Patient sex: M
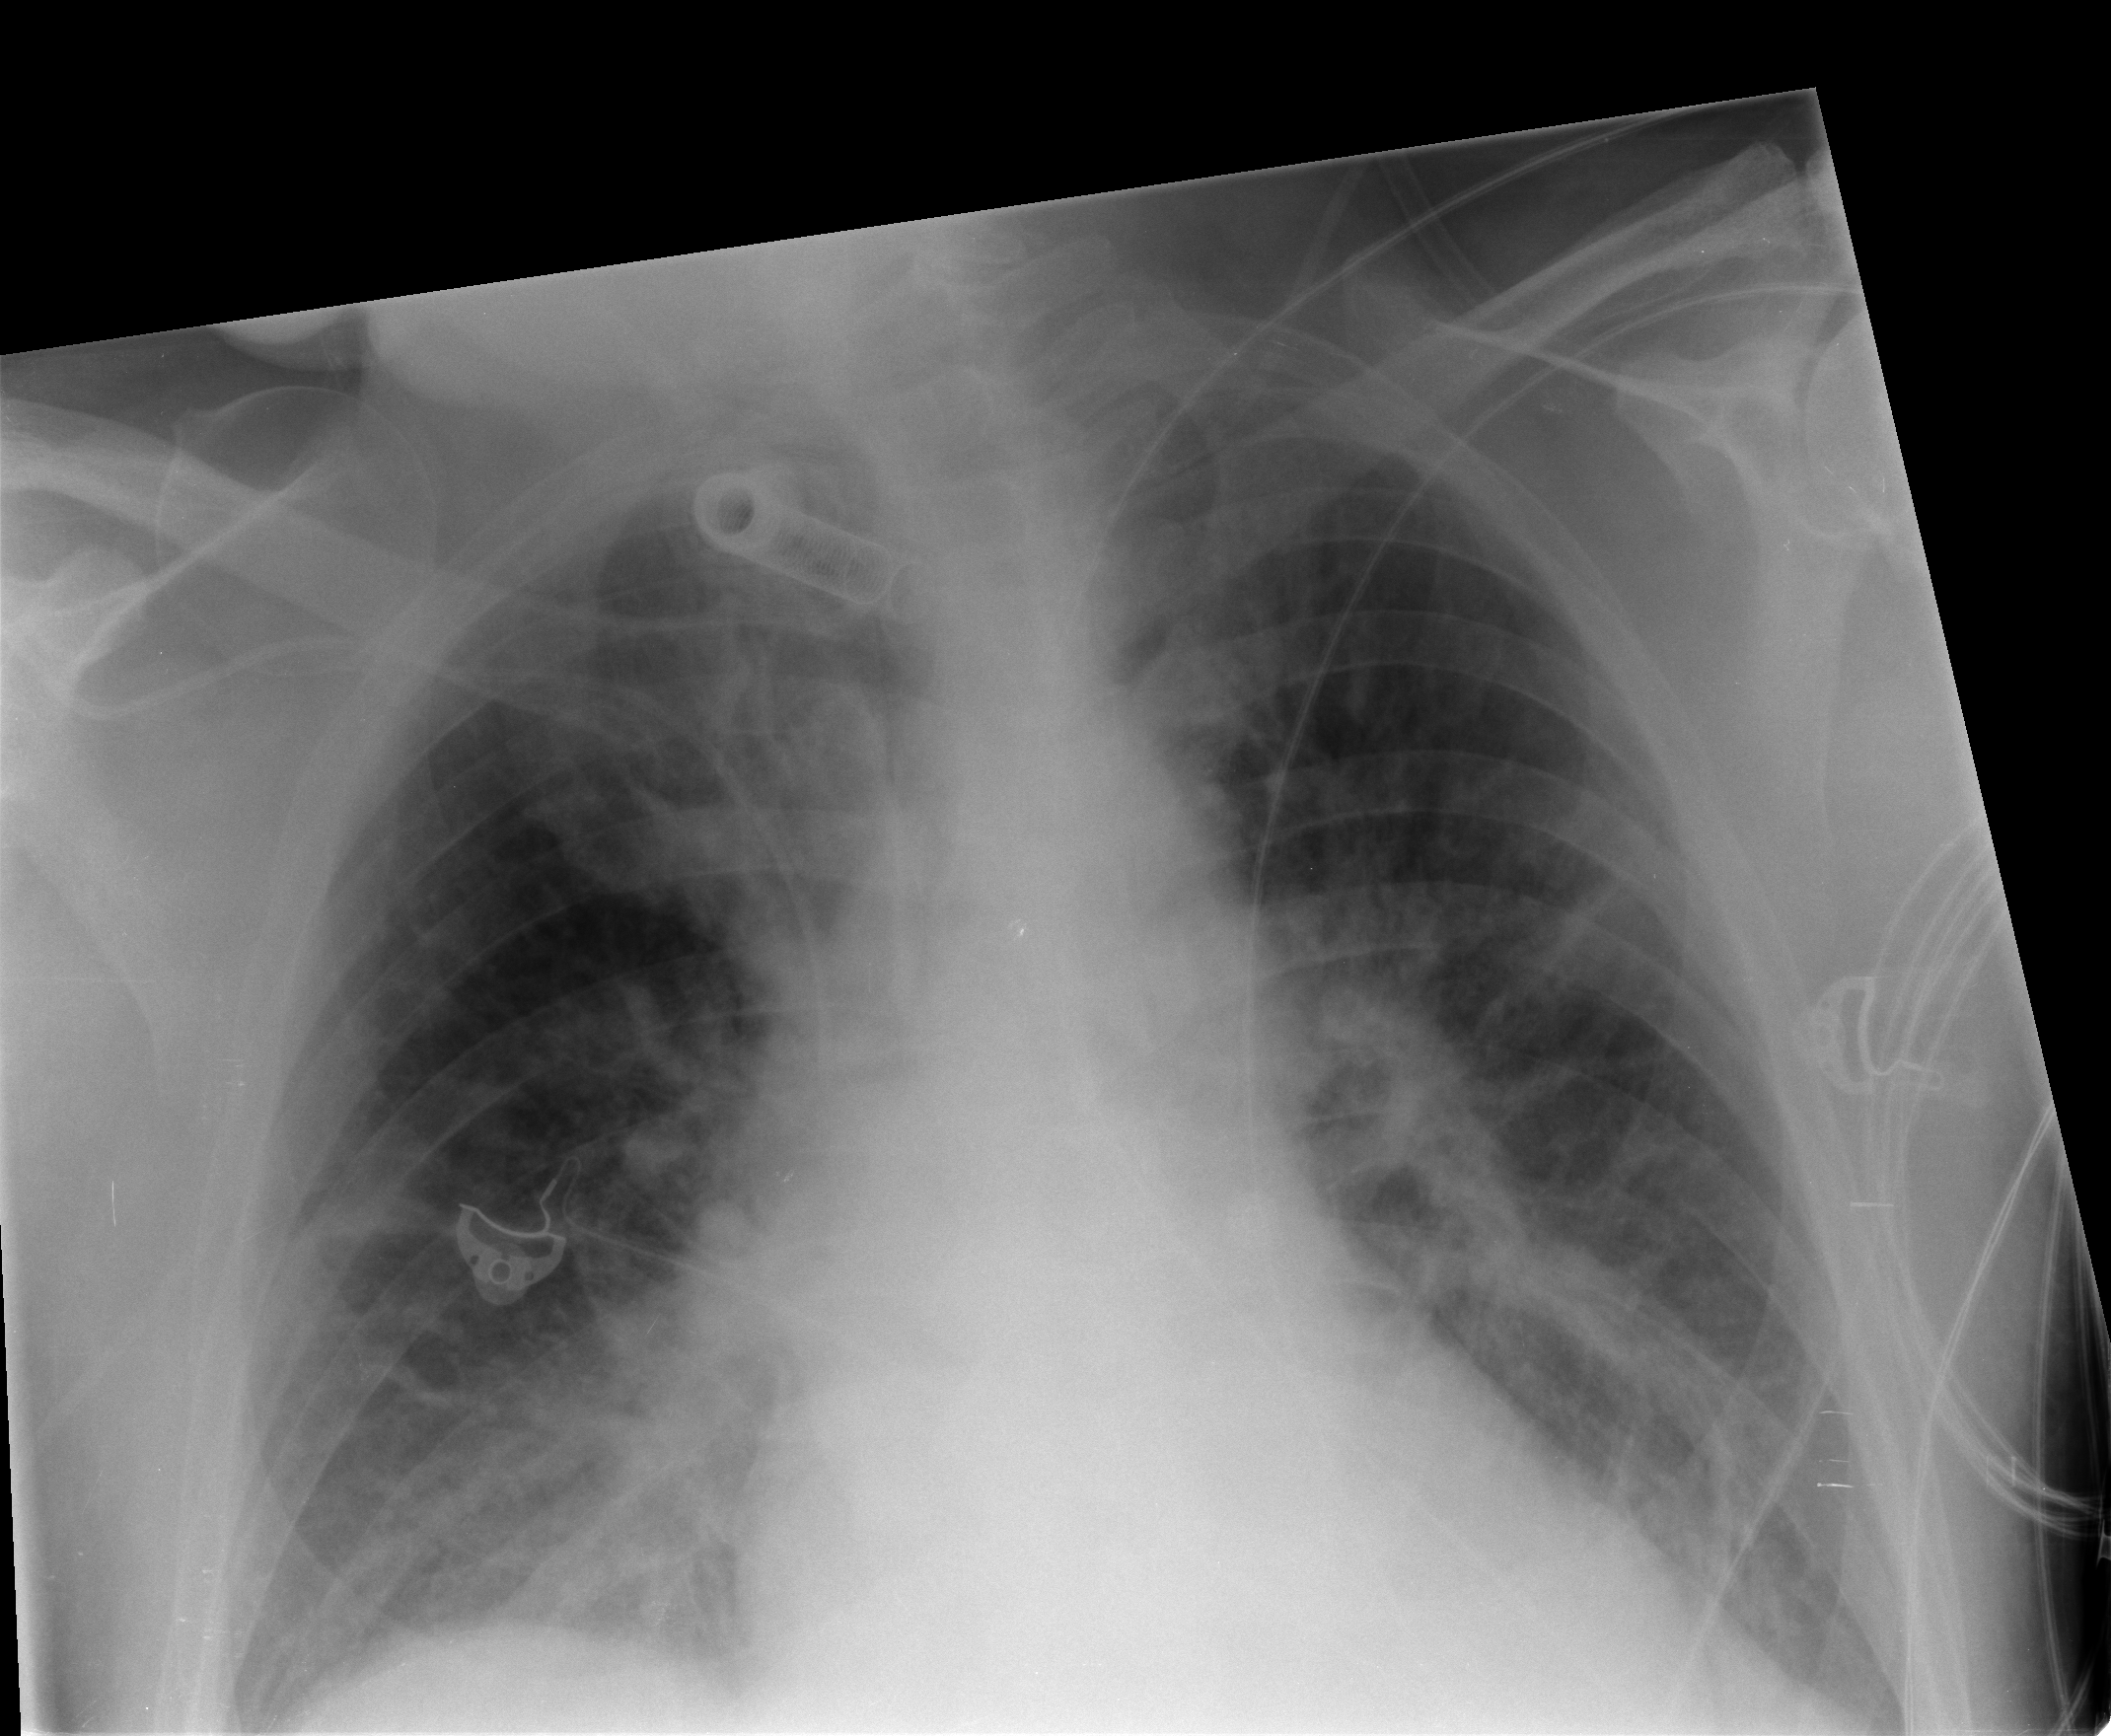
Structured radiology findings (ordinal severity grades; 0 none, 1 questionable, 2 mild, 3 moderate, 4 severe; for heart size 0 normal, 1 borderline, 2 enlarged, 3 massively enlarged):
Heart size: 2
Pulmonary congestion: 2
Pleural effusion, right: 1
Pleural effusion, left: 1
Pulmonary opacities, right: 0
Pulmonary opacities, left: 0
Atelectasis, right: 2
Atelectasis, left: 2